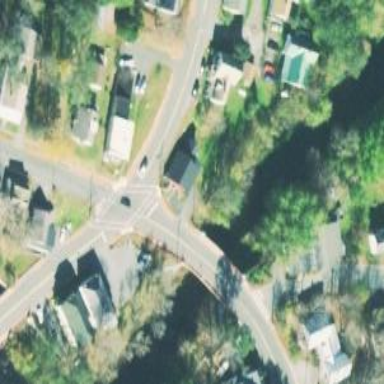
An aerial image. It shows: Uncontrolled road crossing with lines marking the way.